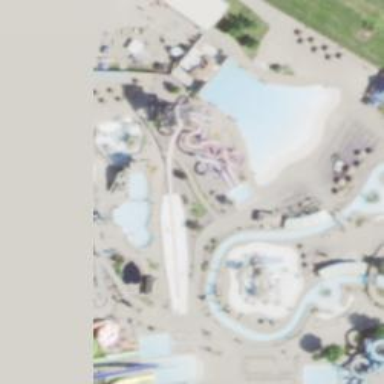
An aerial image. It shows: Water slide attraction.